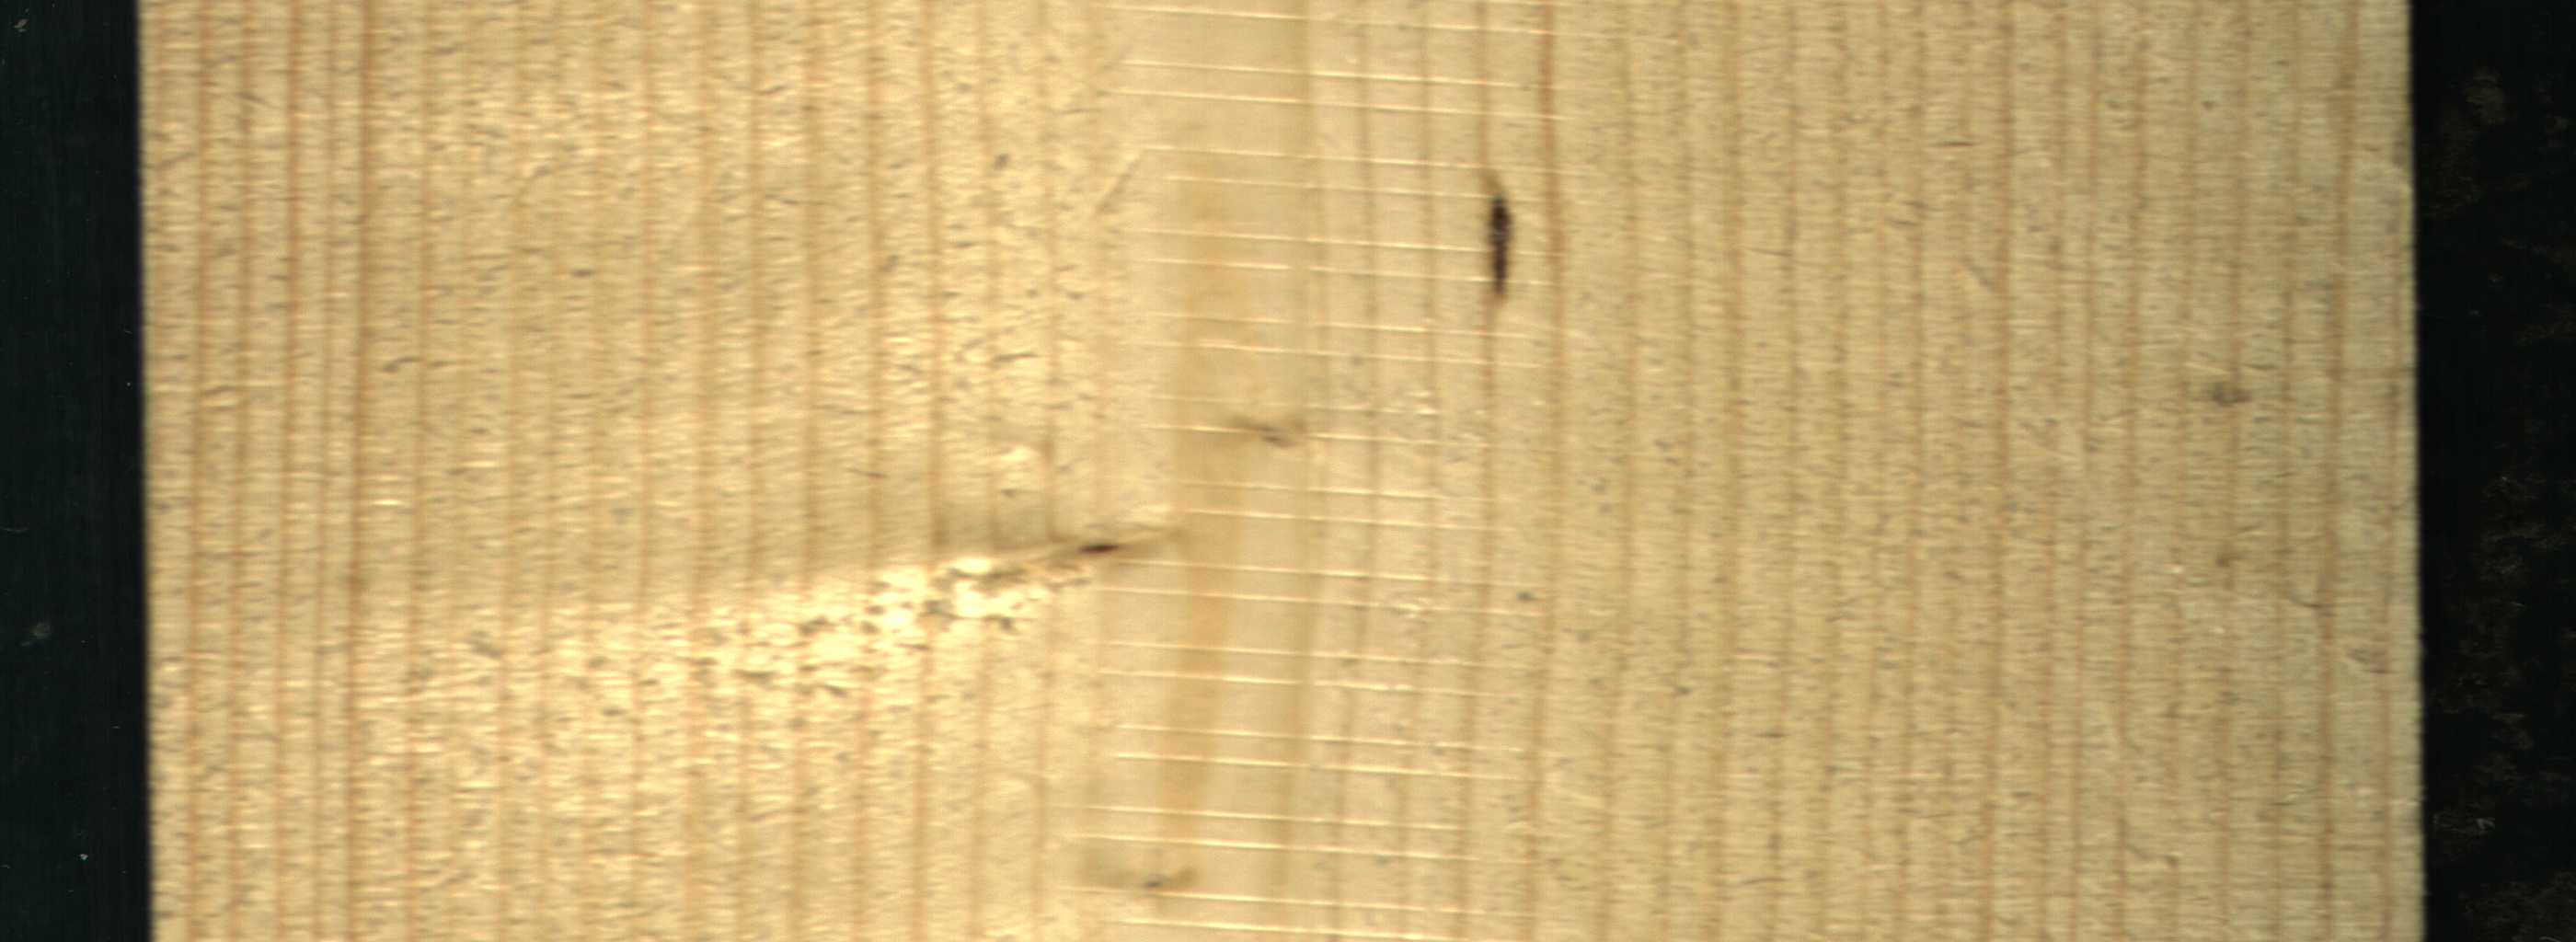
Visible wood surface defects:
resin